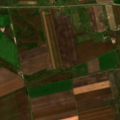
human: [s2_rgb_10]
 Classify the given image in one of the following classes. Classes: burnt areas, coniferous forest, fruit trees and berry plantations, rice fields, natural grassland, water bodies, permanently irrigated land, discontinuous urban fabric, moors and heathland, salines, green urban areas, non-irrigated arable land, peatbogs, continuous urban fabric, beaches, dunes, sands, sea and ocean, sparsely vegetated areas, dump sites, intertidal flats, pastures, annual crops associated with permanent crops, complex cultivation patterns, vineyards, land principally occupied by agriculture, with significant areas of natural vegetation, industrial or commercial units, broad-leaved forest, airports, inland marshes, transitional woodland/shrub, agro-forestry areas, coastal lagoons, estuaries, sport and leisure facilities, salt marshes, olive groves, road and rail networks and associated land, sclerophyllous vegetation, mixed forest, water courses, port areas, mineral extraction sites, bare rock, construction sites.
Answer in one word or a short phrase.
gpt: non-irrigated arable land, pastures, natural grassland